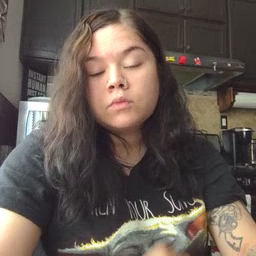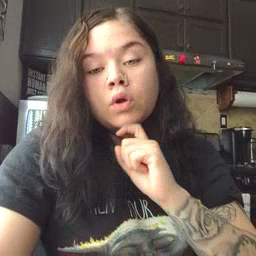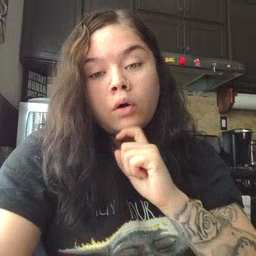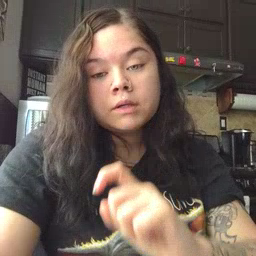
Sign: garbage